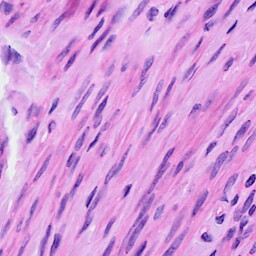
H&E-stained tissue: Ovarian